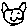
Label: cat